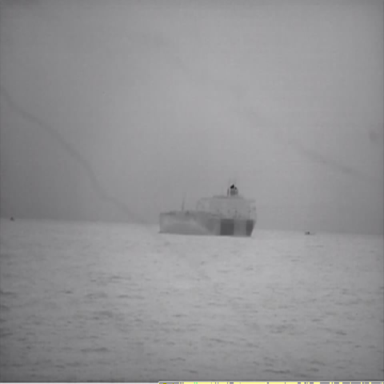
There is a liner in the infrared image.